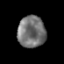
Tissue: prostate
Cell type: Myeloid cells
Senescence score: 0.2958
Nuclear area (px): 863
Mean DAPI intensity: 114.9